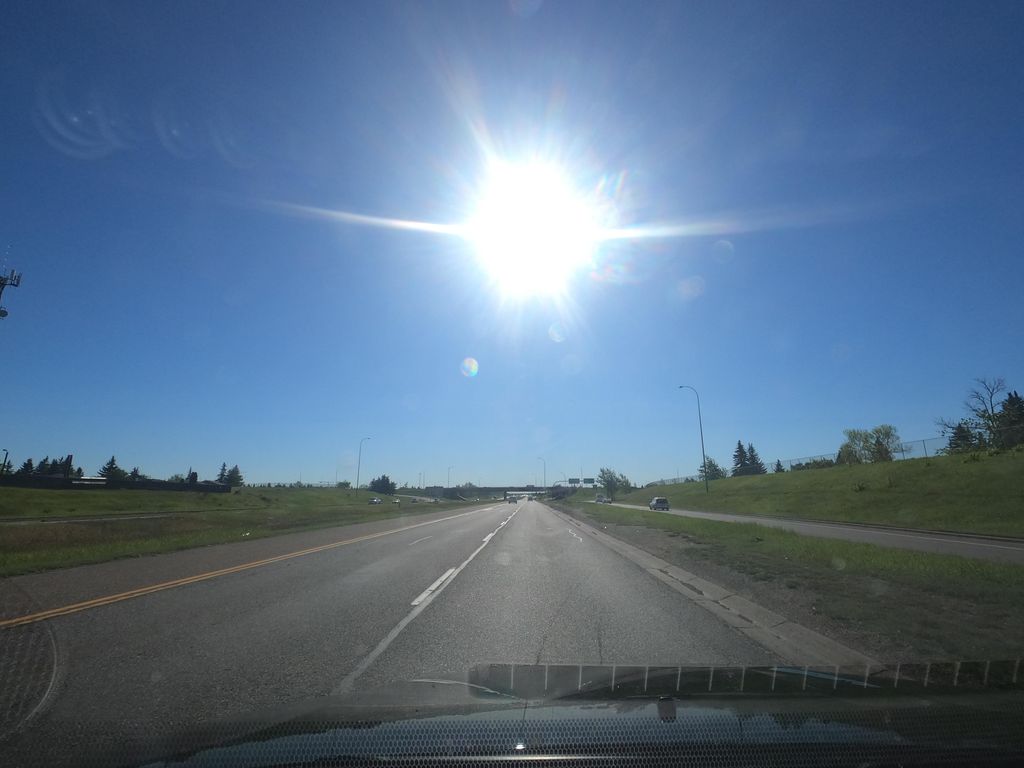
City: calgary